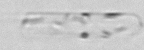
Label: Dactyliosolen_fragilissimus